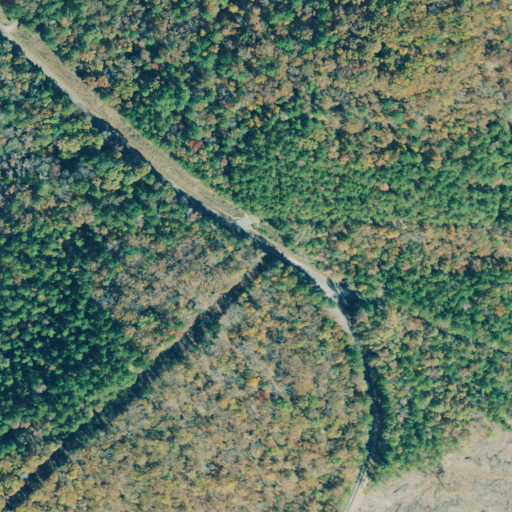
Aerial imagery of gap in Georgia named Mitchell Gap containing deciduous forest, evergreen forest, open development, low intensity development, mixed forest, and grassland